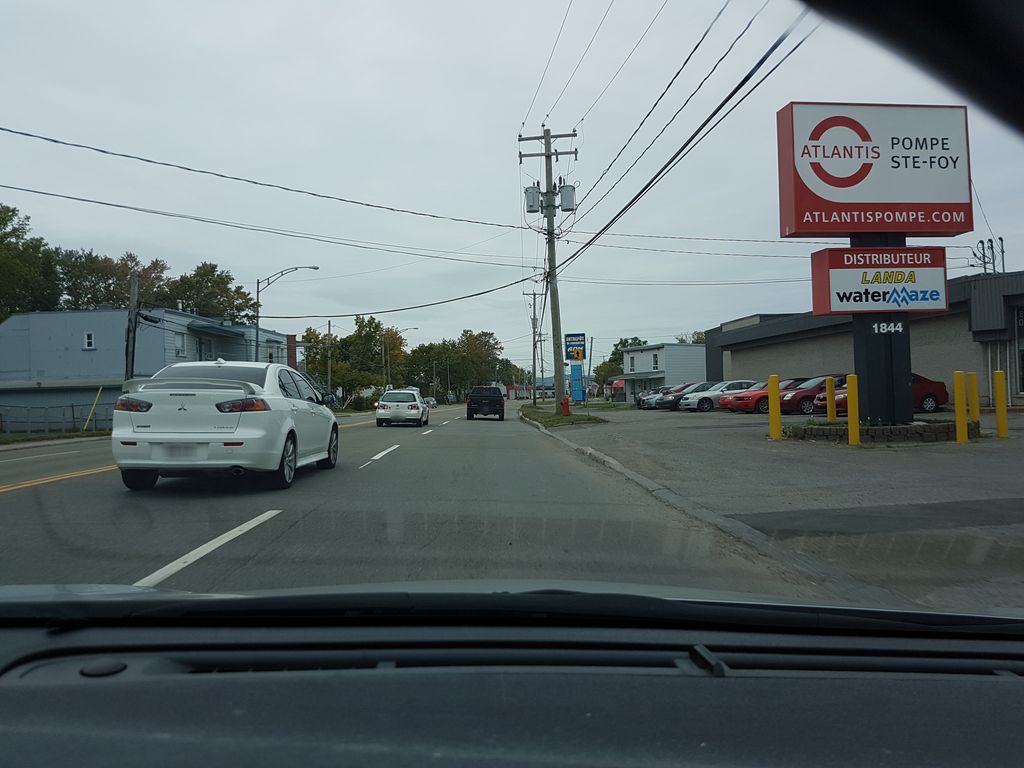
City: quebec_city